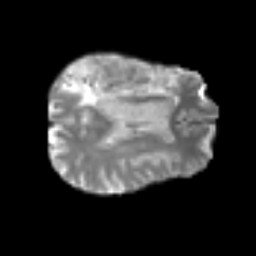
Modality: T2w
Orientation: axial
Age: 54
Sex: male
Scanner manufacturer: siemens
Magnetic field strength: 3 T
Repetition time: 4.4 s
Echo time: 0.1 s